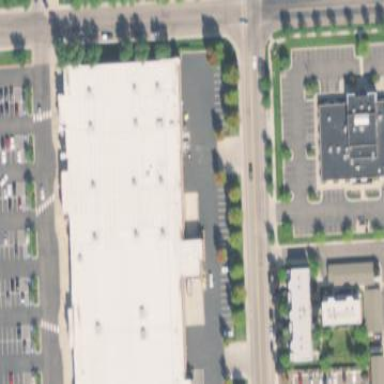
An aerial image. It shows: Fitness centre building part.